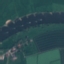
Land use / land cover: River